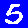
Digit: 5